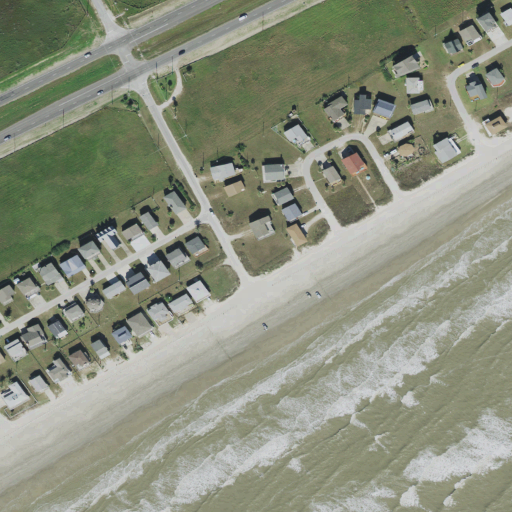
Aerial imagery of beach in Texas named Bermuda Beach containing medium intensity development, open water, low intensity development, grassland, high intensity development, and open development